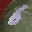
Label: 6